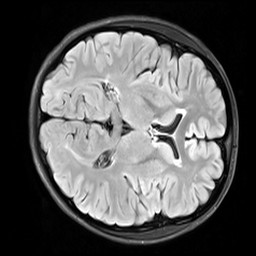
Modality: FLAIR
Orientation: axial
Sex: female
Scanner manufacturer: siemens
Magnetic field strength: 3 T
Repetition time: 10 s
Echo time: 0.09 s